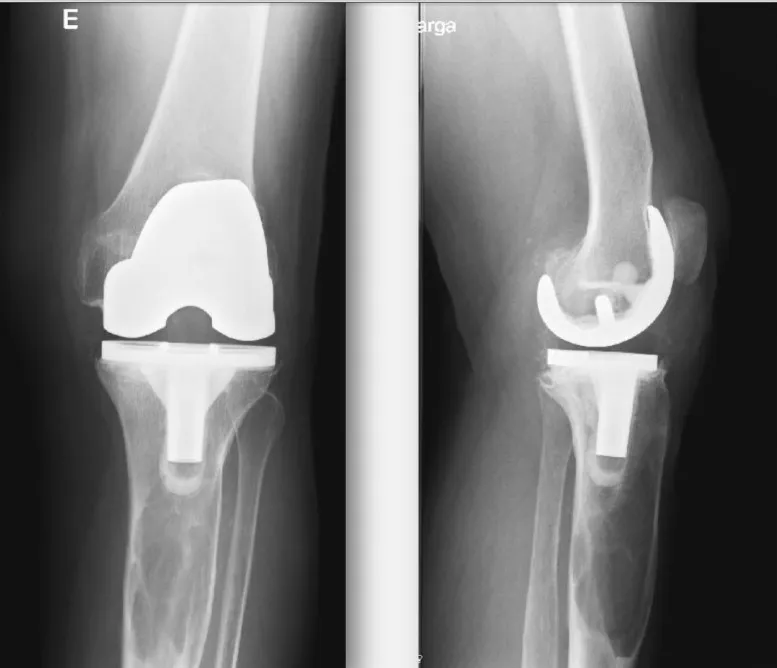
Antero-posterior and lateral x-ray view of the patient's left knee. Please note the cystic lesion in the proximal tibial metaphysis.
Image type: radiology (x_ray)